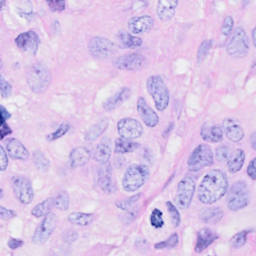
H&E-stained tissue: Breast